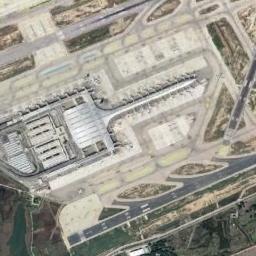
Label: airport